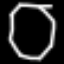
Label: octagon